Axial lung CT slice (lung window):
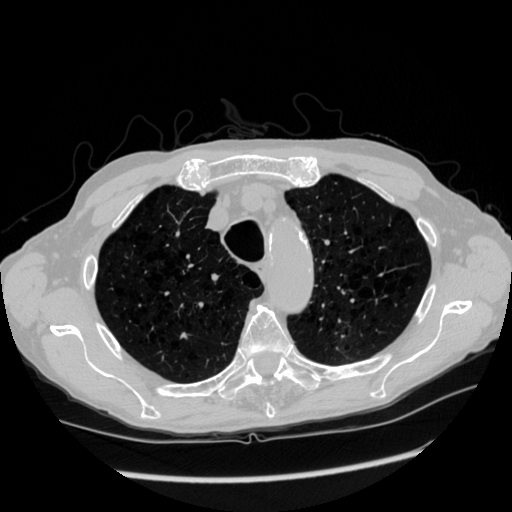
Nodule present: no